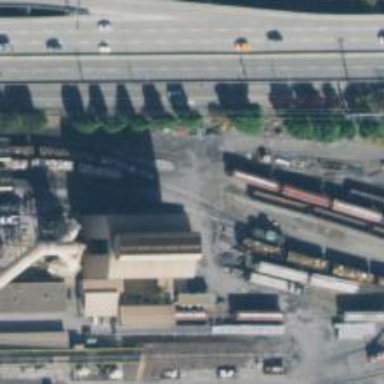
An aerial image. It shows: Railway yard.